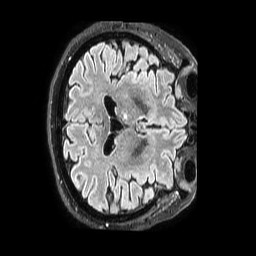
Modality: FLAIR
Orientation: axial
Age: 62
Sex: female
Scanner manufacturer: philips
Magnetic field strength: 3 T
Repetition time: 4.8 s
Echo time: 0.34 s